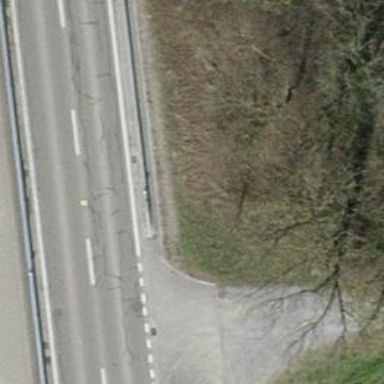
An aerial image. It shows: Guard rail.